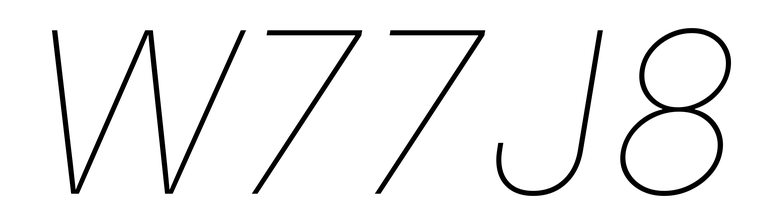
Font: Inter-Italic_Thin_Italic